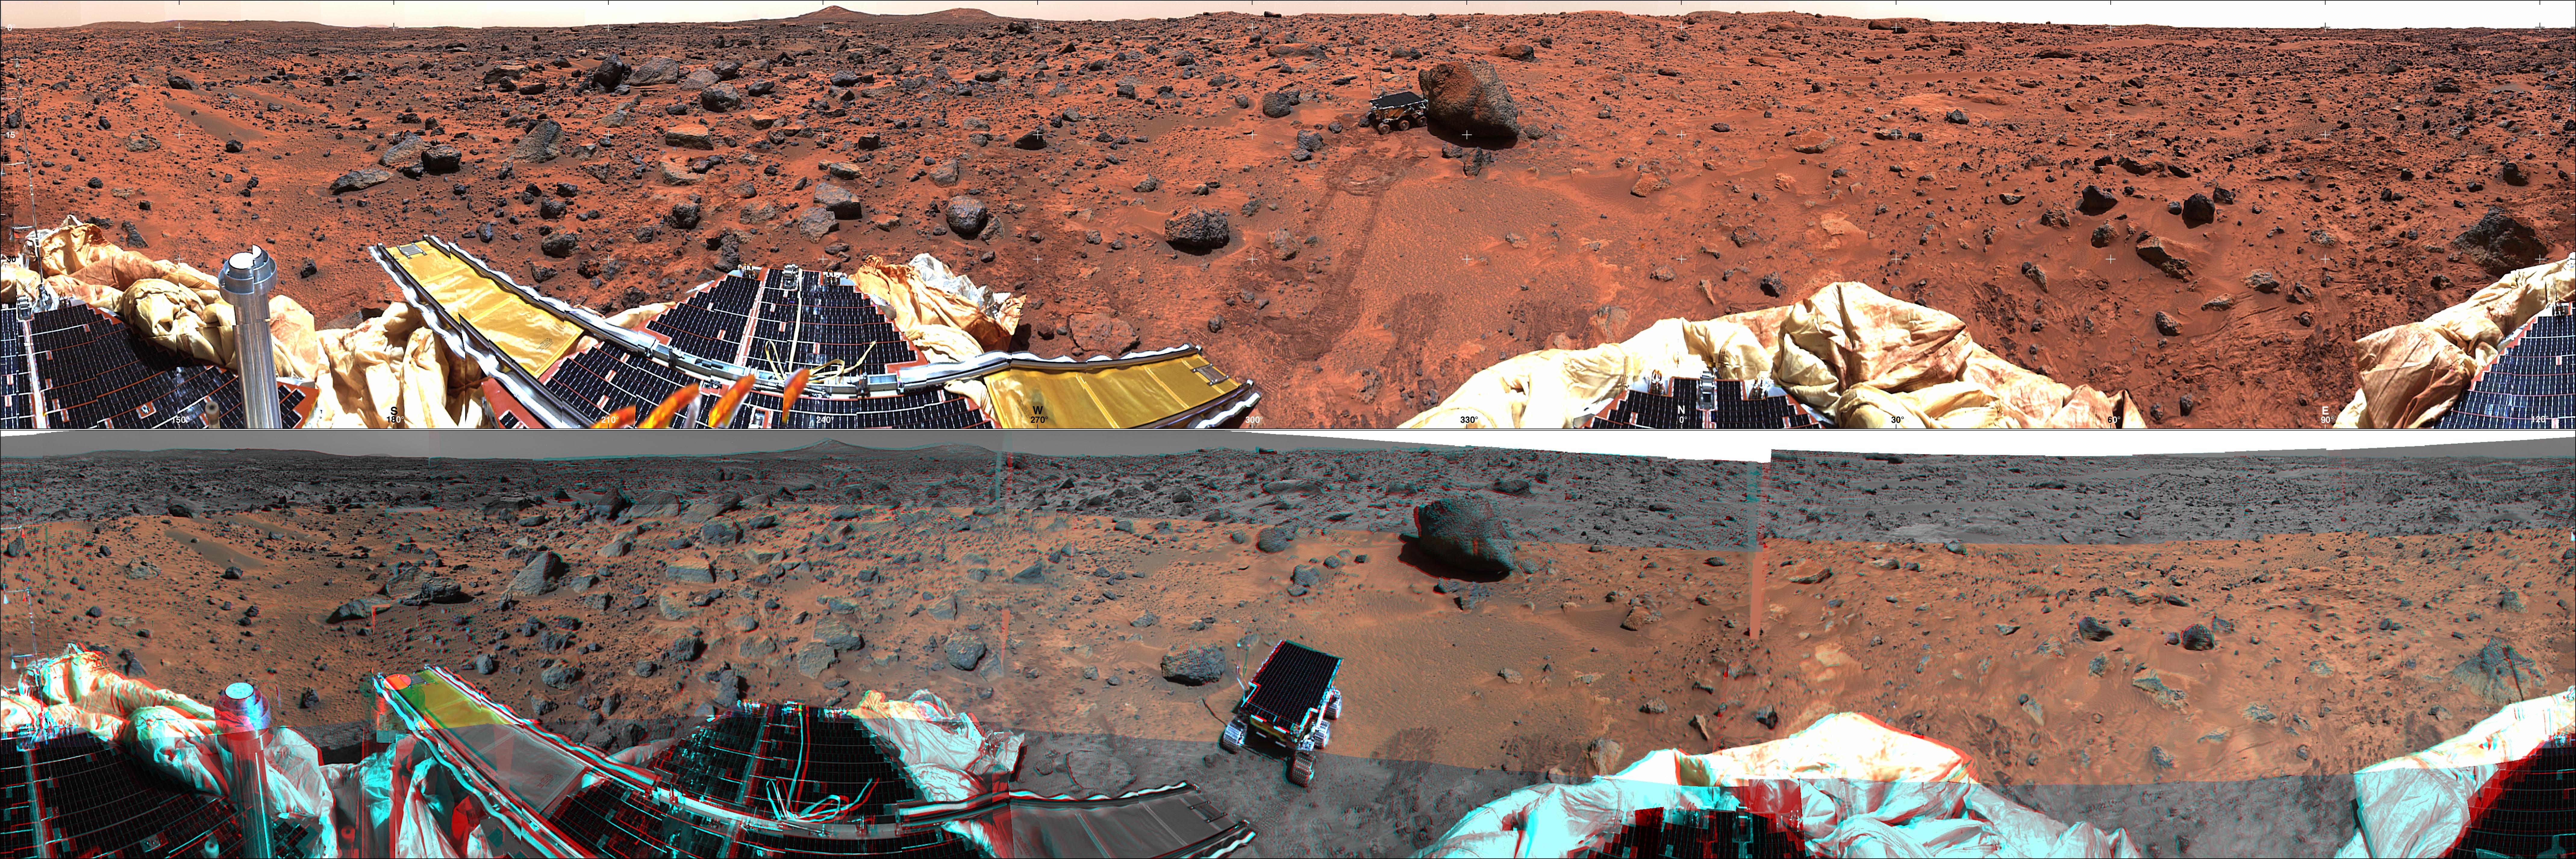
Panoramic Views of the Landing site from Sagan Memorial Station Mars, Mars Pathfinder MPF